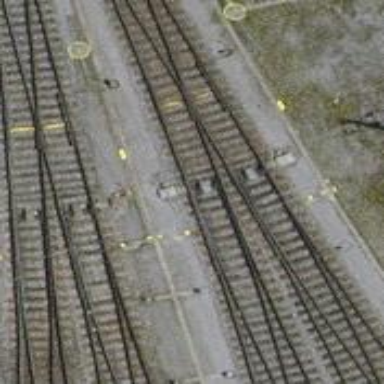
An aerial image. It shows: Railway yard in service.